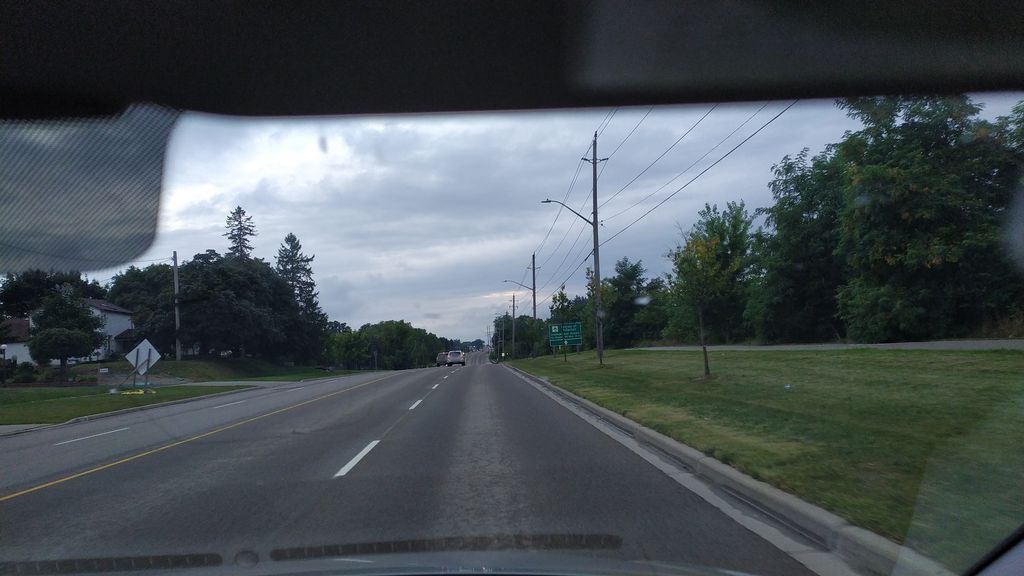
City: kitchener-waterloo